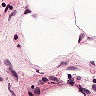
Metastatic tissue present: no